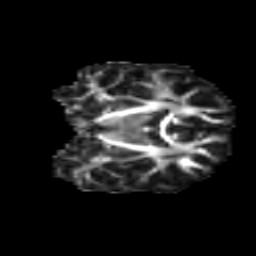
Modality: FA
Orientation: coronal
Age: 11
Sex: male
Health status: ill
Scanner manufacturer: ge
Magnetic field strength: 3 T
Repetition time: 6.752 s
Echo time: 0.079 s